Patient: sex F, age 69
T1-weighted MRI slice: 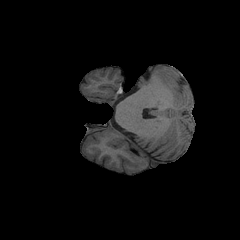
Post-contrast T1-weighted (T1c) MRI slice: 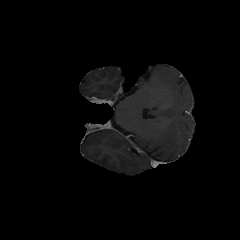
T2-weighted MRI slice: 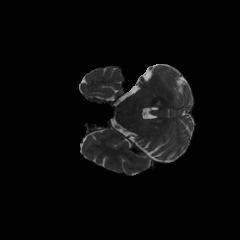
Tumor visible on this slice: no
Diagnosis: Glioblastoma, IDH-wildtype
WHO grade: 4